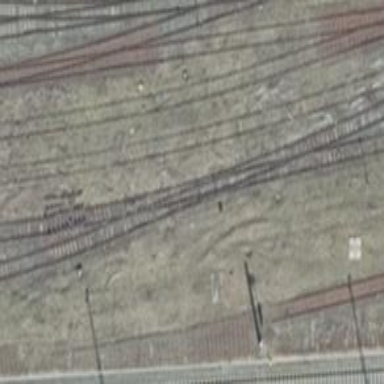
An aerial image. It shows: Abandoned railway yard.